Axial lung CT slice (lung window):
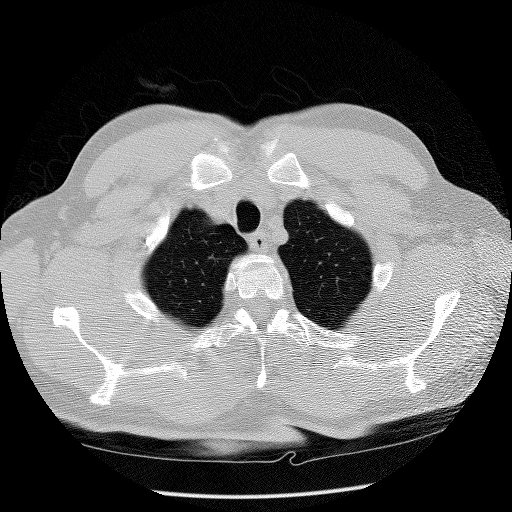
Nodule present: no